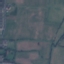
Land use / land cover class: Pasture